Interaction volume radius: 10 \u00c5
Interaction volume height: 35 \u00c5
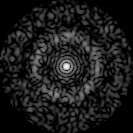
Disorder parameter: 0.8633